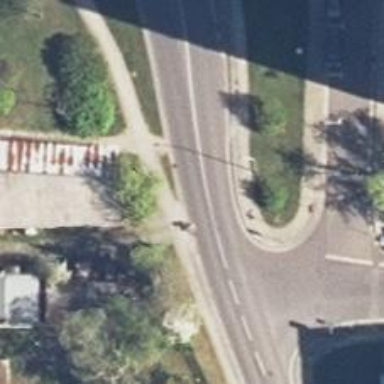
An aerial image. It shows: Cycleway.